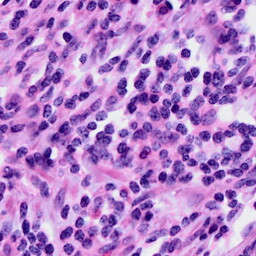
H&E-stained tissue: Cervix